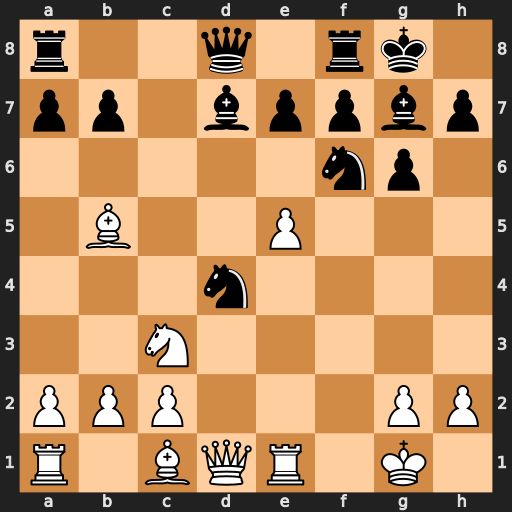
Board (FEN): r2q1rk1/pp1bppbp/5np1/1B2P3/3n4/2N5/PPP3PP/R1BQR1K1
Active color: w
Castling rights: -
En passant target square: -
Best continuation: Qxd4 Bxb5 Qxd8 Rfxd8 exf6 Bxf6 Nxb5